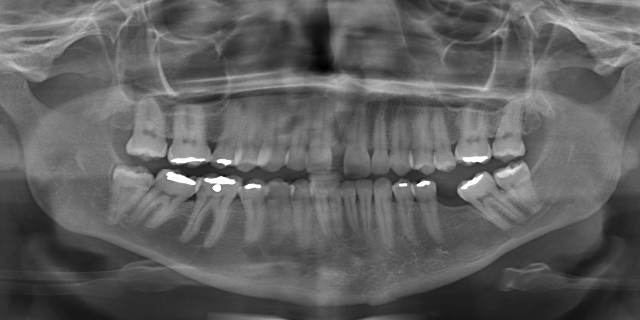
adult